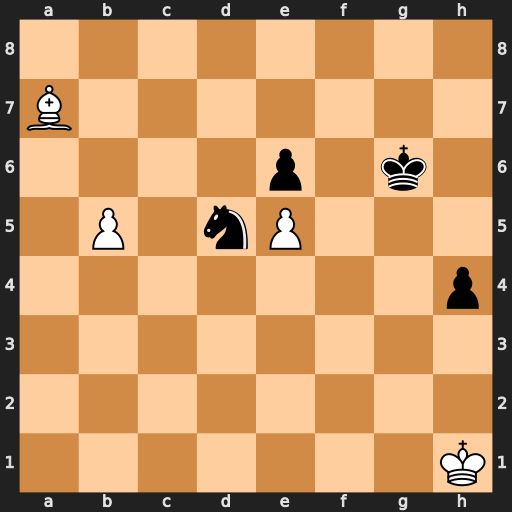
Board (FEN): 8/B7/4p1k1/1P1nP3/7p/8/8/7K
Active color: w
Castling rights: -
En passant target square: -
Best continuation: b6 Nxb6 Bxb6